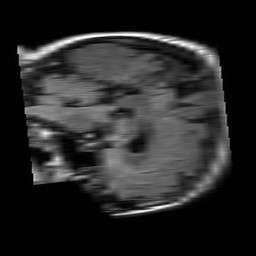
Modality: FLAIR
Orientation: sagittal
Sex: female
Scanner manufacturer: philips
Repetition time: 11 s
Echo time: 0.125 s